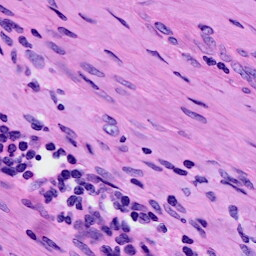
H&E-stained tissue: Cervix